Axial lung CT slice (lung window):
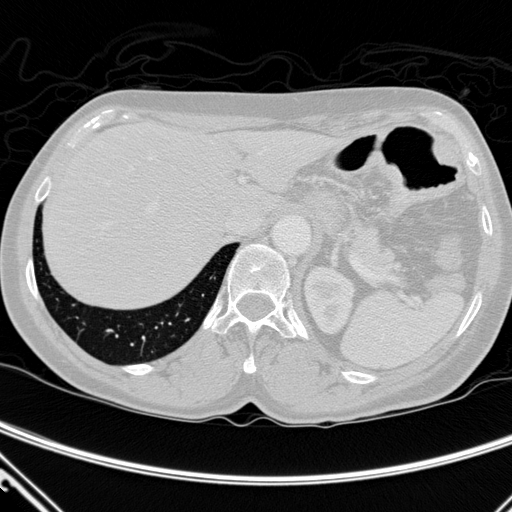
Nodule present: no